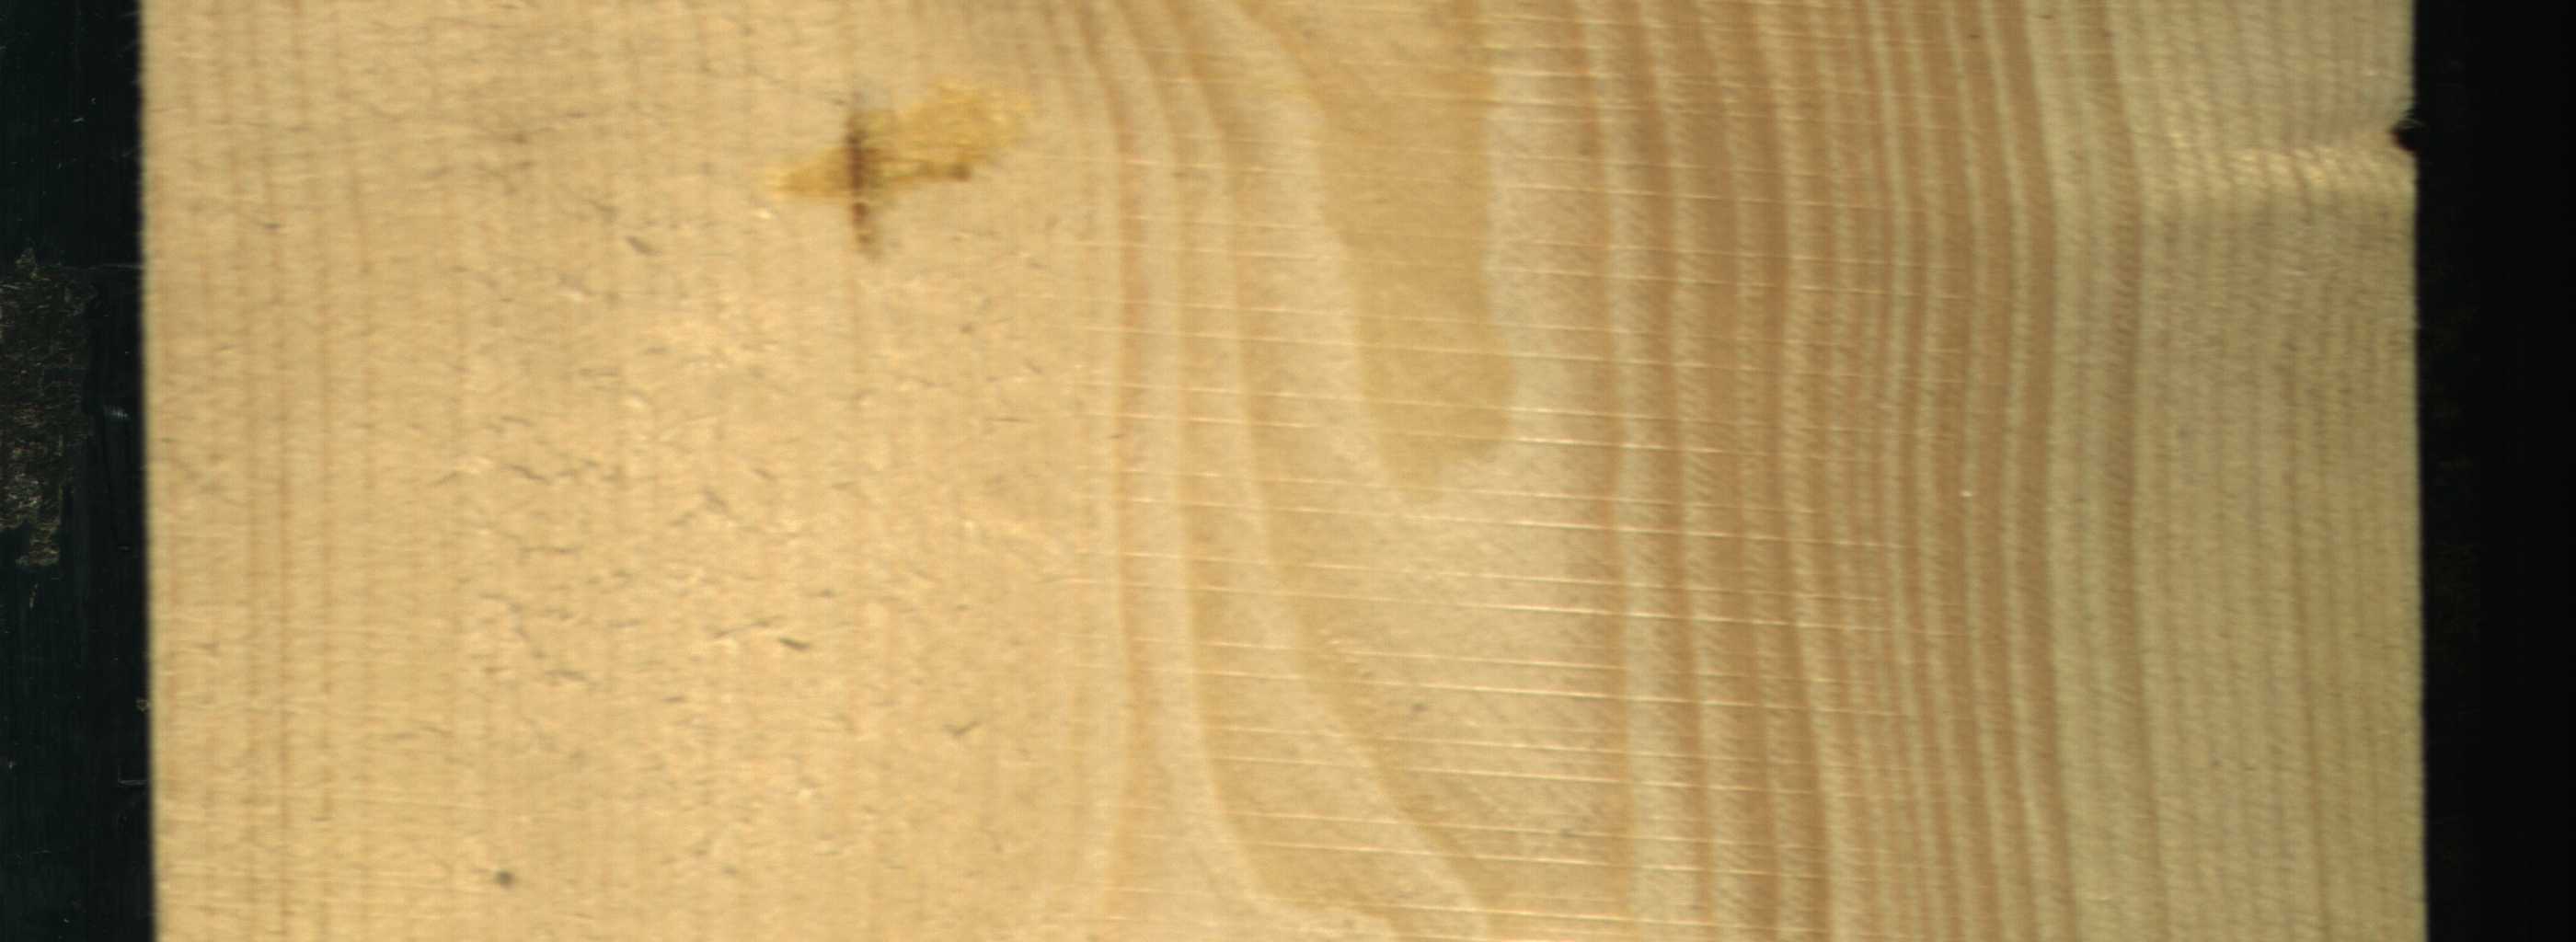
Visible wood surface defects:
resin